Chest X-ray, PA view. Patient: 19 years old, sex F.
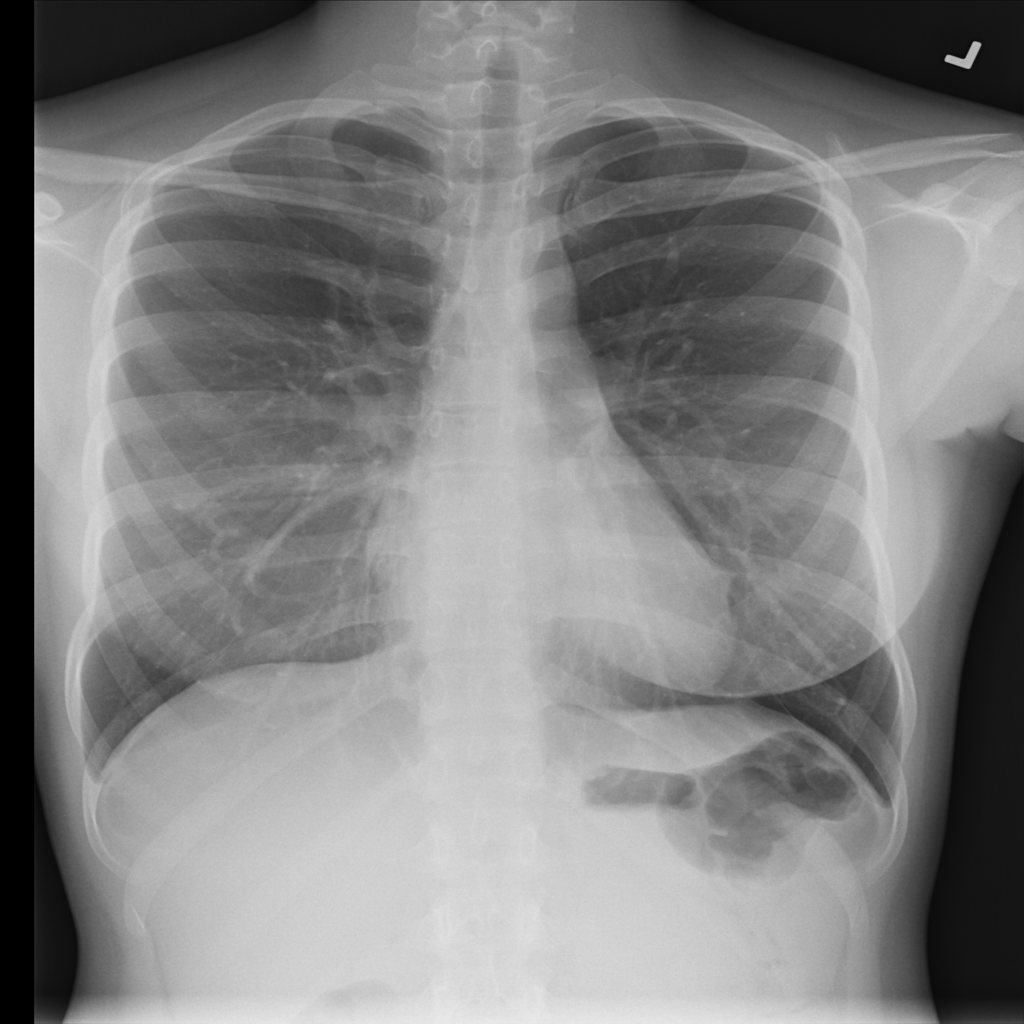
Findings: No Finding